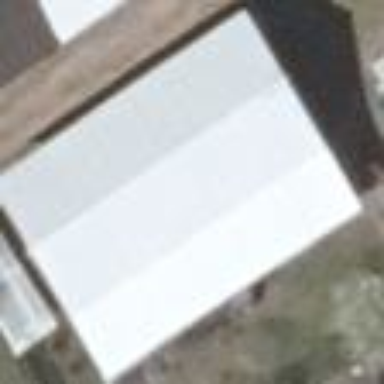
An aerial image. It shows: Building with gabled roof that is dark grey in color. The roof is oriented along the structure.